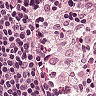
Metastatic tissue present: no